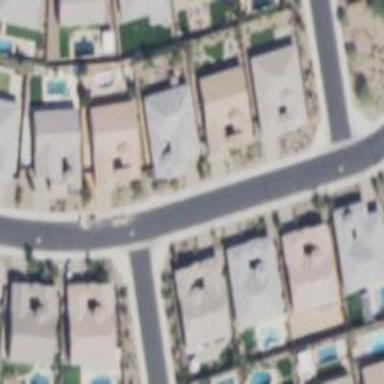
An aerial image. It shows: Smooth asphalt road in residential area.